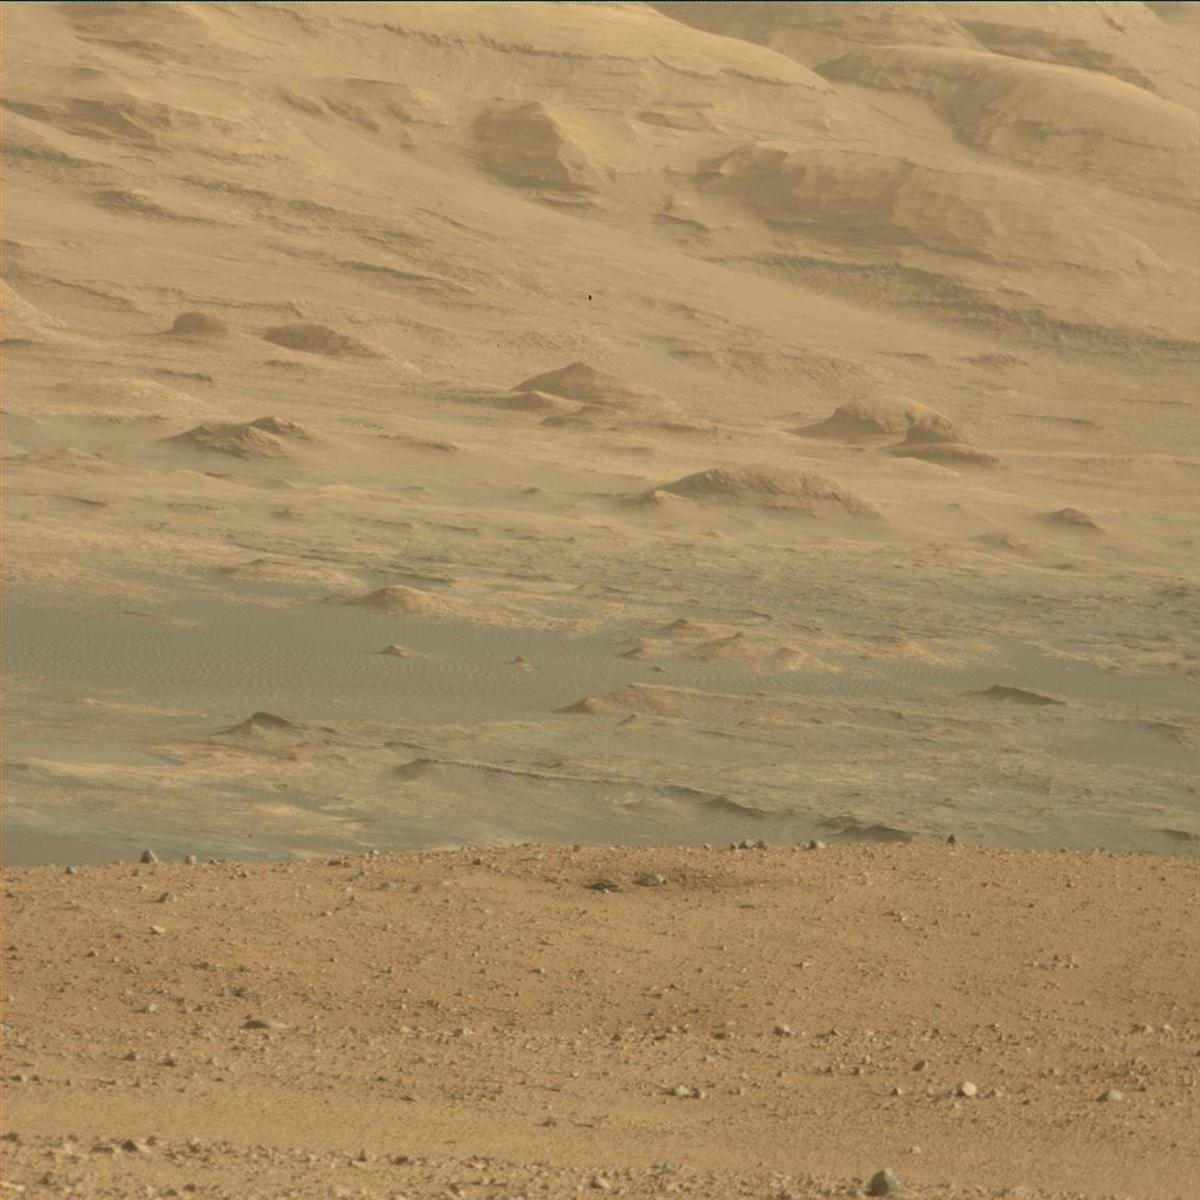
Terrain classes present: Bedrock, Ridge, Rock, Sand / Soil